Question: I am trying to disable my anchor tags from being underlined when hovered over. I have added 'text decoration: none;' to my .scss file like so:
'''
$font-family-serif: 'Nixie One';
$font-family-base: $font-family-serif;
@import "bootstrap";
//@import "bootstrap-sprockets";
//TB Navbar overrides to change the color scheme
$bgDefault : #ffffff;
$bgHighlight : #ffffff;
$colDefault : #8587f1;
$colHighlight : #4e5aff;
.navbar-default {
font-weight: bold;
font-size: 25px;
background-color: $bgDefault;
border-color: $bgHighlight;
text-decoration: none;
'''
Also when I look at the web page, it seems to compute the rule correctly:

Where am I going wrong here?
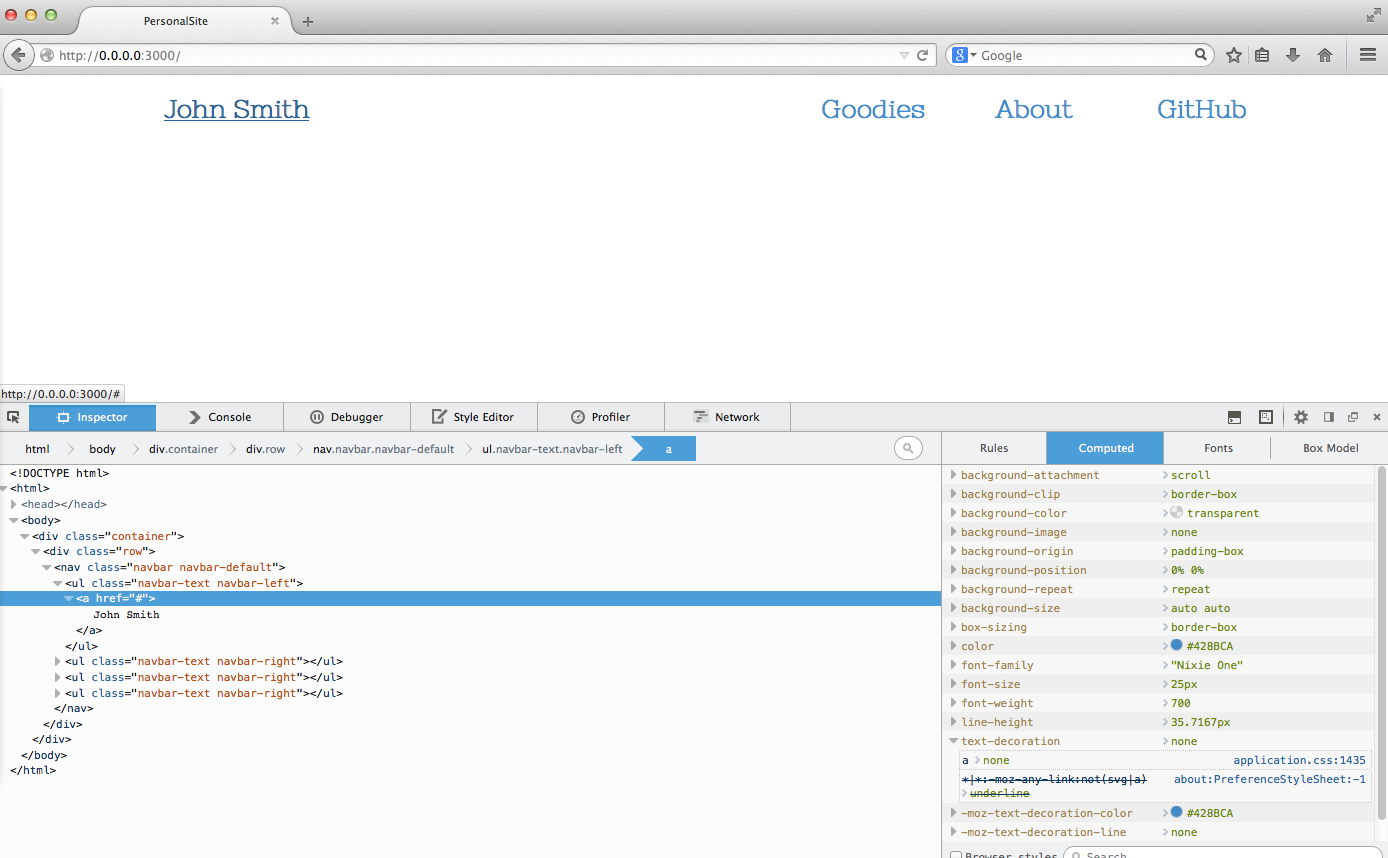
Answer: '''
.navbar-default {
font-weight: bold;
font-size: 25px;
background-color: $bgDefault;
border-color: $bgHighlight;
text-decoration: none;
a
{
text-decoration: none;
&:hover{
text-decoration: none;
}
}
'''